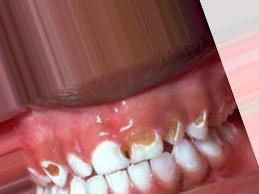
Condition: Caries